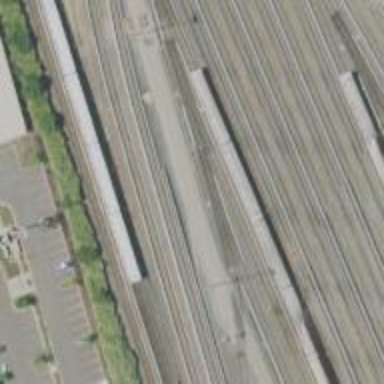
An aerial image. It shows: Yard area with electrified rail tracks.